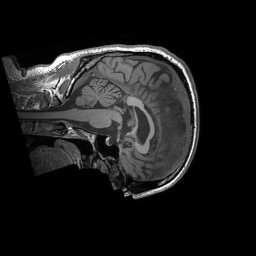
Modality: T1w
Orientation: sagittal
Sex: male
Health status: ill
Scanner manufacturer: siemens
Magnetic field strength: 3 T
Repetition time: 1.66 s
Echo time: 0.00254 s